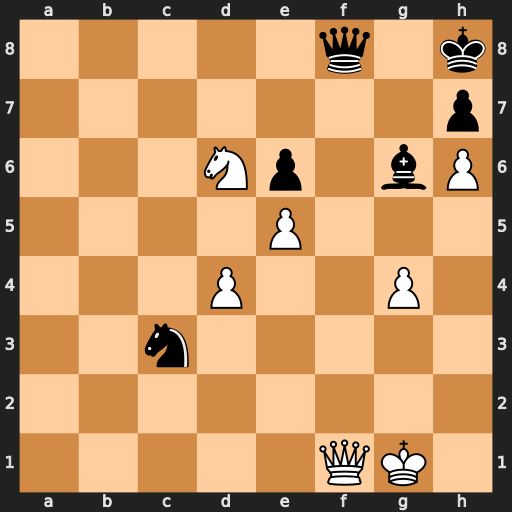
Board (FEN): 5q1k/7p/3Np1bP/4P3/3P2P1/2n5/8/5QK1
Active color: w
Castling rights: -
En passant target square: -
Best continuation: Qxf8#